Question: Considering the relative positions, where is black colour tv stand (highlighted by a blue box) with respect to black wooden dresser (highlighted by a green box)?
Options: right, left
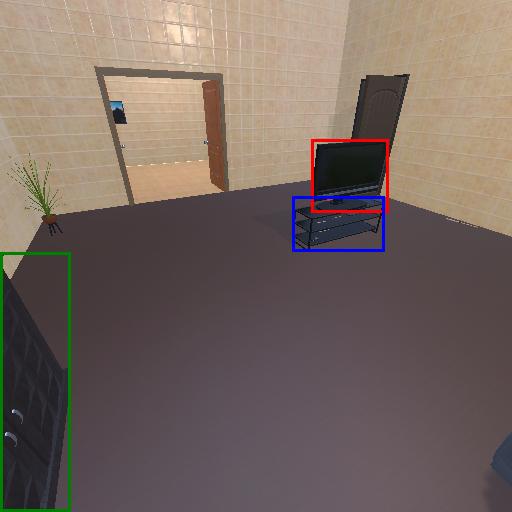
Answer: right